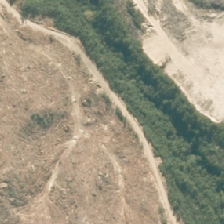
Land cover: harvested_forest